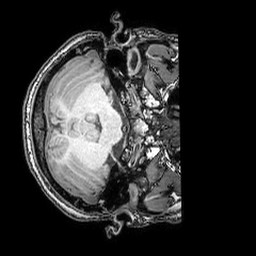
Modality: T1w
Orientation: axial
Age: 40
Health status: ill
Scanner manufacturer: philips
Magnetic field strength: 3 T
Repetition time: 0.007 s
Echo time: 0.003501 s